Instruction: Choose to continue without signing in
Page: checkout
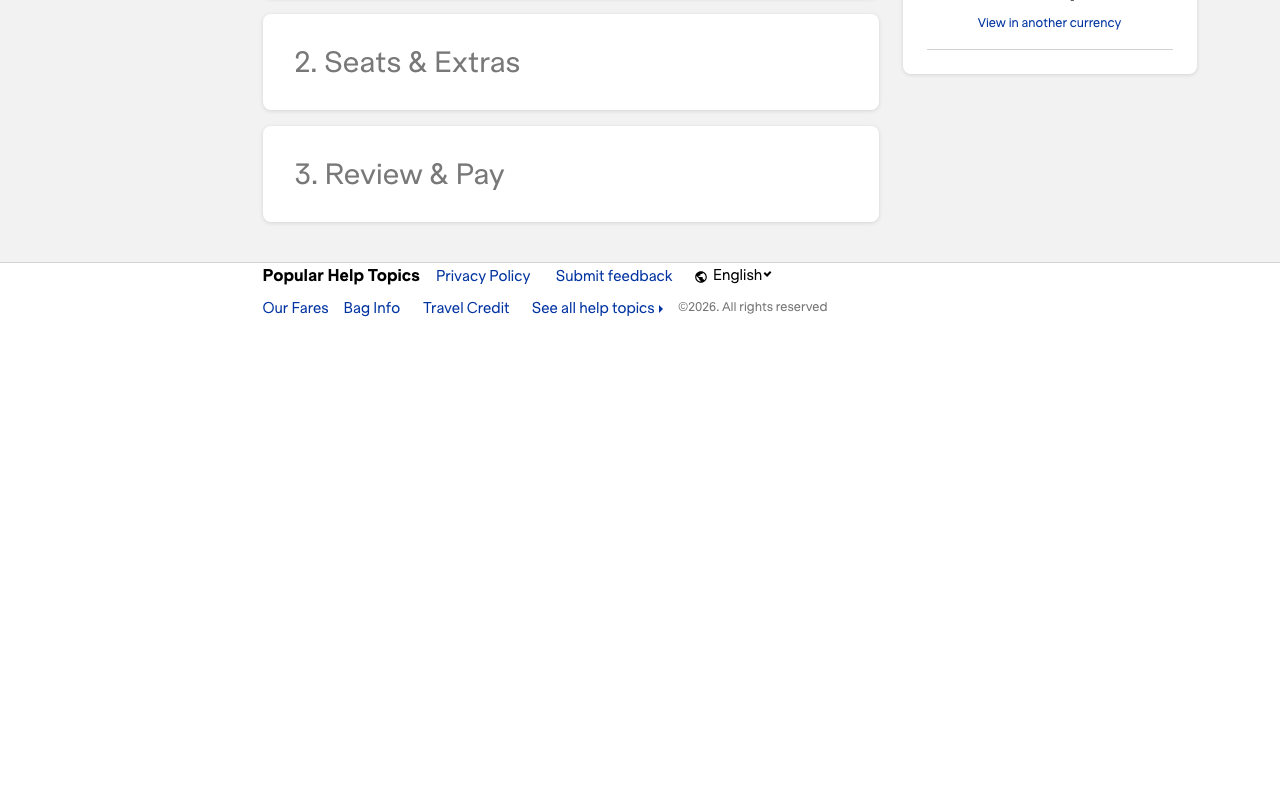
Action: click